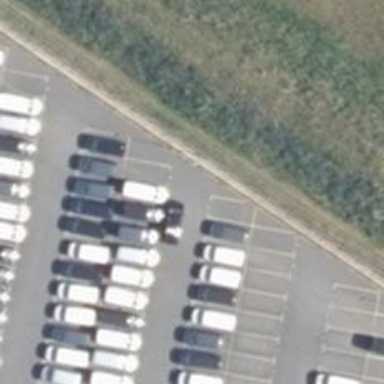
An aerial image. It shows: Parking aisle designated as service road.